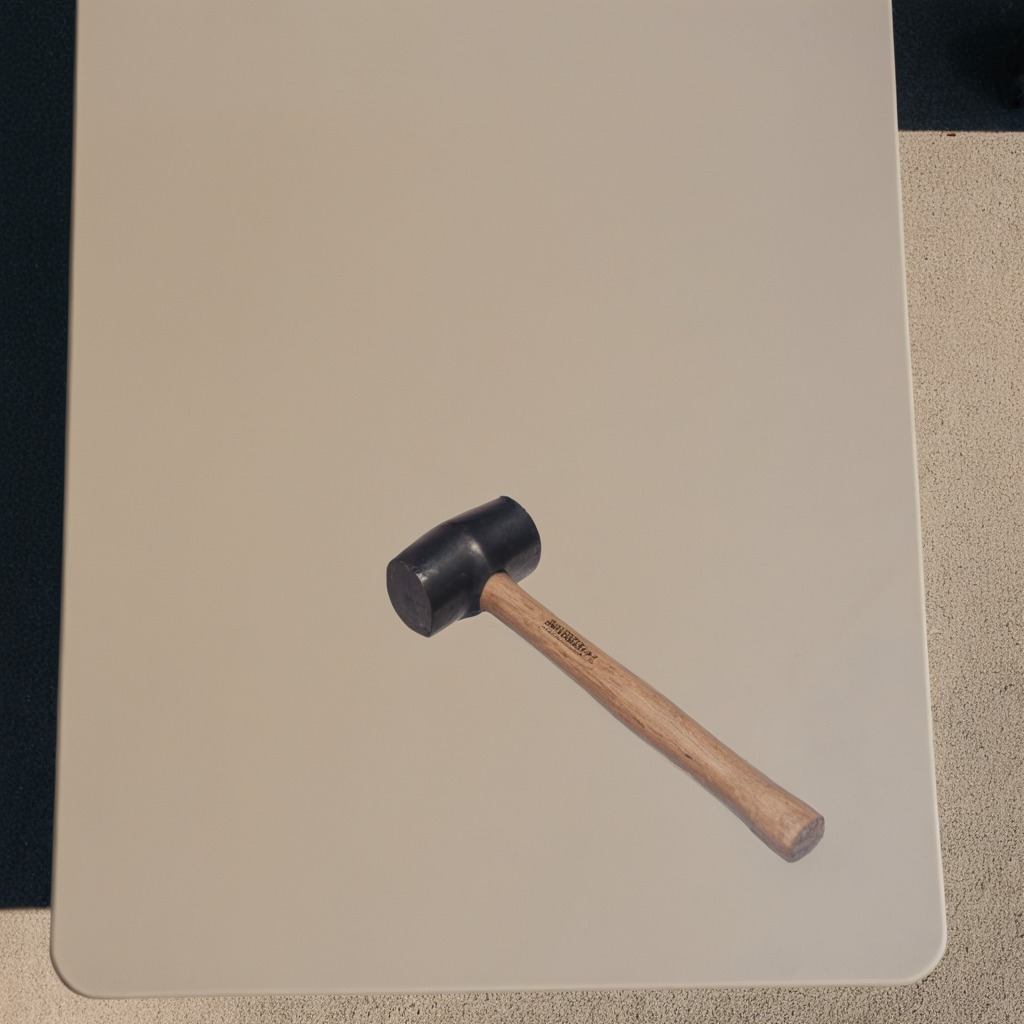
A hammer is lying on a table.